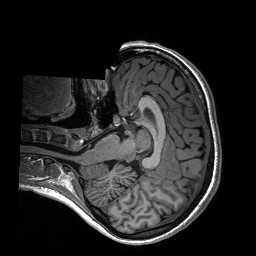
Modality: T1w
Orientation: axial
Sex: female
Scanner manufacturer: siemens
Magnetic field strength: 3 T
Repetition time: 2.3 s
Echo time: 0.00197 s